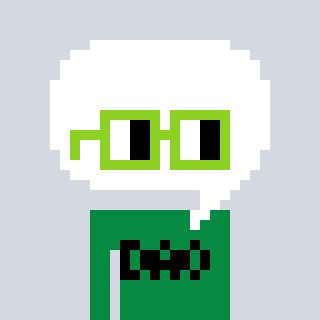
a pixel art character with square light green glasses, a speech bubble-shaped head and a green-colored body on a cool background